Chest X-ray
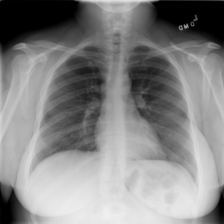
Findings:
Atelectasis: negative
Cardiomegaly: negative
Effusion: negative
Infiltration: negative
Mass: negative
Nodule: negative
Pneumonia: negative
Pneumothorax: negative
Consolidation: negative
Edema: negative
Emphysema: negative
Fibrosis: negative
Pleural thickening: negative
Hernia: negative